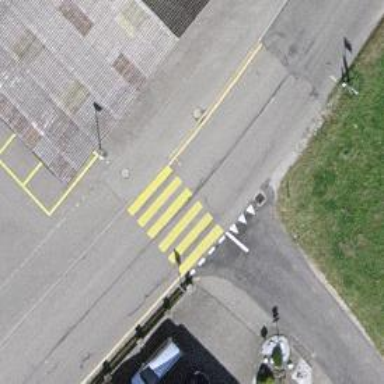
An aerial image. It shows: Road with "give way" sign.